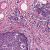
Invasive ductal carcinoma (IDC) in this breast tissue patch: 0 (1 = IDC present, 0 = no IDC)